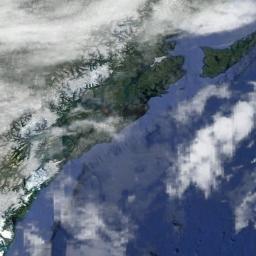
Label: cloud